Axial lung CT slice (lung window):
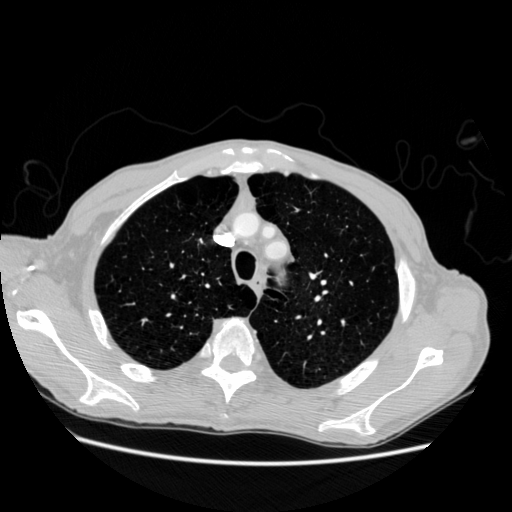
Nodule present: no